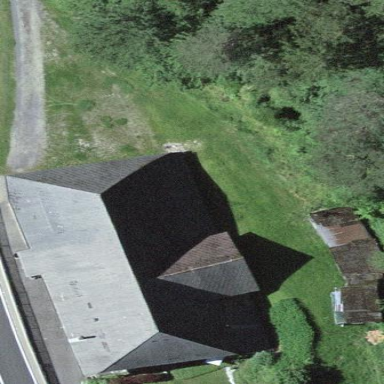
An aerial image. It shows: Farm building.